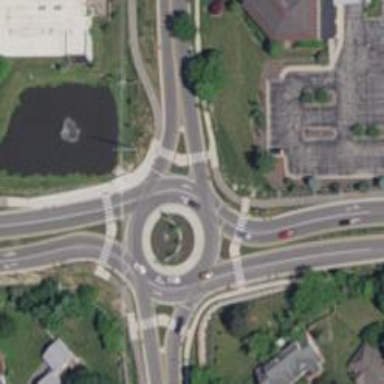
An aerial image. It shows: Marked footway crossing with center island.